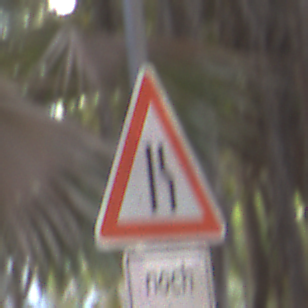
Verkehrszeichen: EinseitigVerengteFahrbahnRechts
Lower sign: LaengeEinerStrecke4
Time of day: MorningAfternoon
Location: Outdoor (Suburban)
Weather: PartlyCloudy
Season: NotSpecified
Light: Natural